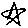
Label: star